Question: I'm trying to figure out how to make a supercover DDA algorithm. Or in other words, a DDA algorithm that will cover ALL grid points crossed by a line. See the image below.

The image was drawn by me and might not be 100% accurate but it shows the general idea. I also want to note the examples on the lower half of the image do not have integer start and end coordinates, this is necessary.
If you need to know, I intend to use this for line of sight ray casting.
I'm capable of implementing a typical DDA algorithm, but my problem is, how can I modify it to cover all points?
Thanks!
My current implementation of the DDA algorithm in Lua
'''
function dline(x0,y0, x1,y1) -- floating point input
local dx = x1-x0
local dy = y1-y0
local s = math.max(math.abs(dx),math.abs(dy))
dx = dx/s
dy = dy/s
local x = x0
local y = y0
local i = 0
return function() -- iterator intended for a for loop
if i <= s then
local rx,ry = x,y
x = x+dx
y = y+dy
i = i+1
return rx,ry
end
end
end
'''
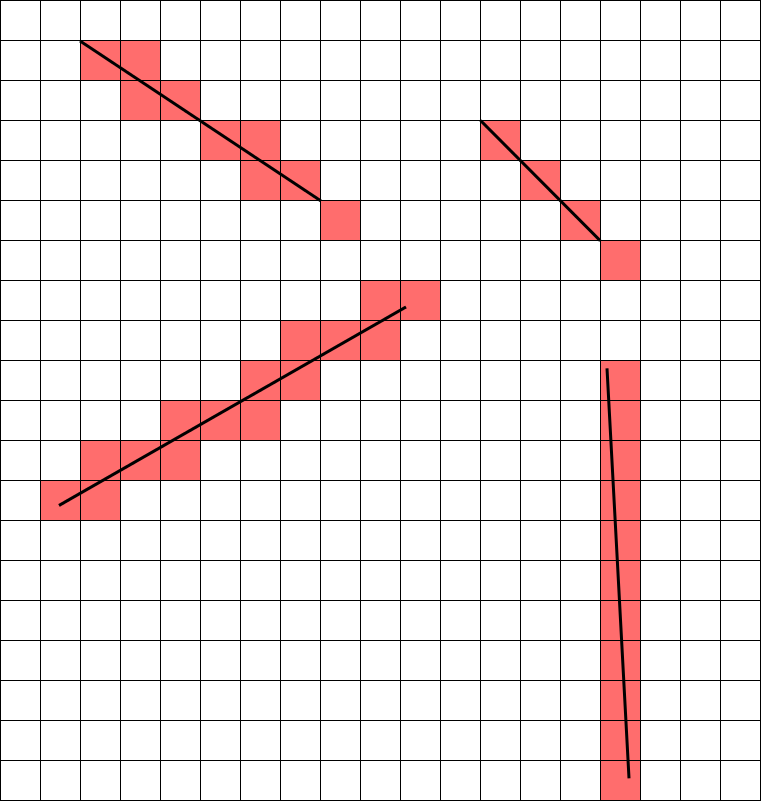
Answer: Sorry, I don't ask questions too often, mainly because I'm not that good. But I'll tell you what I am good at! Solving my own problem! :D
As a note, the image in my question shows the lines crossing diagonals if the line passes through a point precisely, this algorithm does not, but after some thought, crossing diagonals is not desirable for me.
Thanks to <URL> article I found.
Here's the new implementation
'''
function line(x0,y0, x1,y1)
local vx,vy = x1-x0, y1-y0 -- get the differences
local dx = math.sqrt(1 + (vy/vx)^2) -- length of vector <1, slope>
local dy = math.sqrt(1 + (vx/vy)^2) -- length of vector <1/slope, 1>
local ix,iy = math.floor(x0), math.floor(y0) -- initialize starting positions
local sx,ex -- sx is the increment direction
-- ex is the distance from x0 to ix
if vx < 0 then
sx = -1
ex = (x0-ix) * dx
else
sx = 1
ex = (ix + 1-x0) * dx -- subtract from 1 instead of 0
-- to make up for flooring ix
end
local sy,ey
if vy < 0 then
sy = -1
ey = (y0-iy) * dy
else
sy = 1
ey = (iy + 1-y0) * dy
end
local done = false
local len = math.sqrt(vx^2 + vy^2)
return function()
if math.min(ex,ey) <= len then
local rx,ry = ix,iy
if ex < ey then
ex = ex + dx
ix = ix + sx
else
ey = ey + dy
iy = iy + sy
end
return rx,ry
elseif not done then -- return the final two coordinates
done = true
return ix,iy
end
end
end
'''